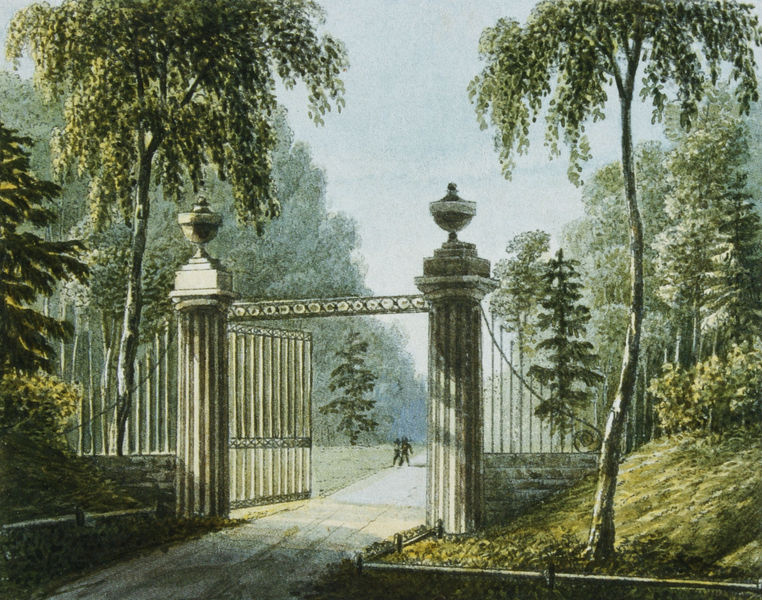
Titel: Tor zum Park (Pilztor)
Künstler: August Philipp Clara
Standort: St. Petersburg
Institution: Schloss Pawlowsk
Schlagwörter: blau, gemälde, himmel, laub, mann, schatten, weiß, aquarell, bäume, grün, landschaft, menschen, frankreich, hell, licht, männer, strasse, säule, säulen, zeichnung, gras, park, rasen, schloss, weg, wiese, zaun, leute, malerei, wand, schale, sockel, stein, öl, birke, birken, stamm, weide, gitter, figur, adel, paar, personen, pflanzen, england, wald, kinder, amphoren, garten, vase, sommer, zwei, sonnenlicht, mauer, allee, farbe, tag, herbst, figuren, promenade, tannen, stämme, ornamente, vasen, durchgang, frühling, tor, eingang, zugang, offen, stangen, burg, weiden, palast, torbogen, spaziergang, tanne, gravur, kapitelle, villa, pforte, voluten, nadelbäume, kiefern, kanneluren, auffahrt, einfahrt, zufahrt, spaziergänger, privat, abgrenzung, podeste, mäuerchen, baume, zwei menschen, niemand, anphore, kanellierte, ästeblätter, däulen, offenes tor, farbe#, bgemälde, weg durchgang